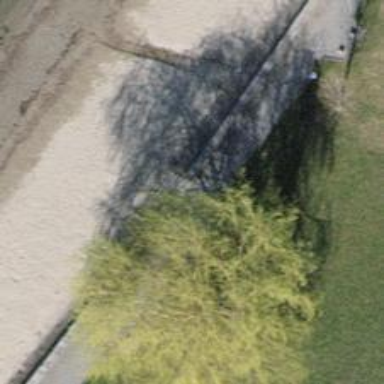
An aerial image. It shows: Bench for seating.